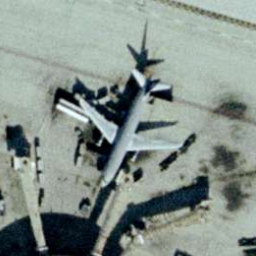
Label: airplane